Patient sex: F
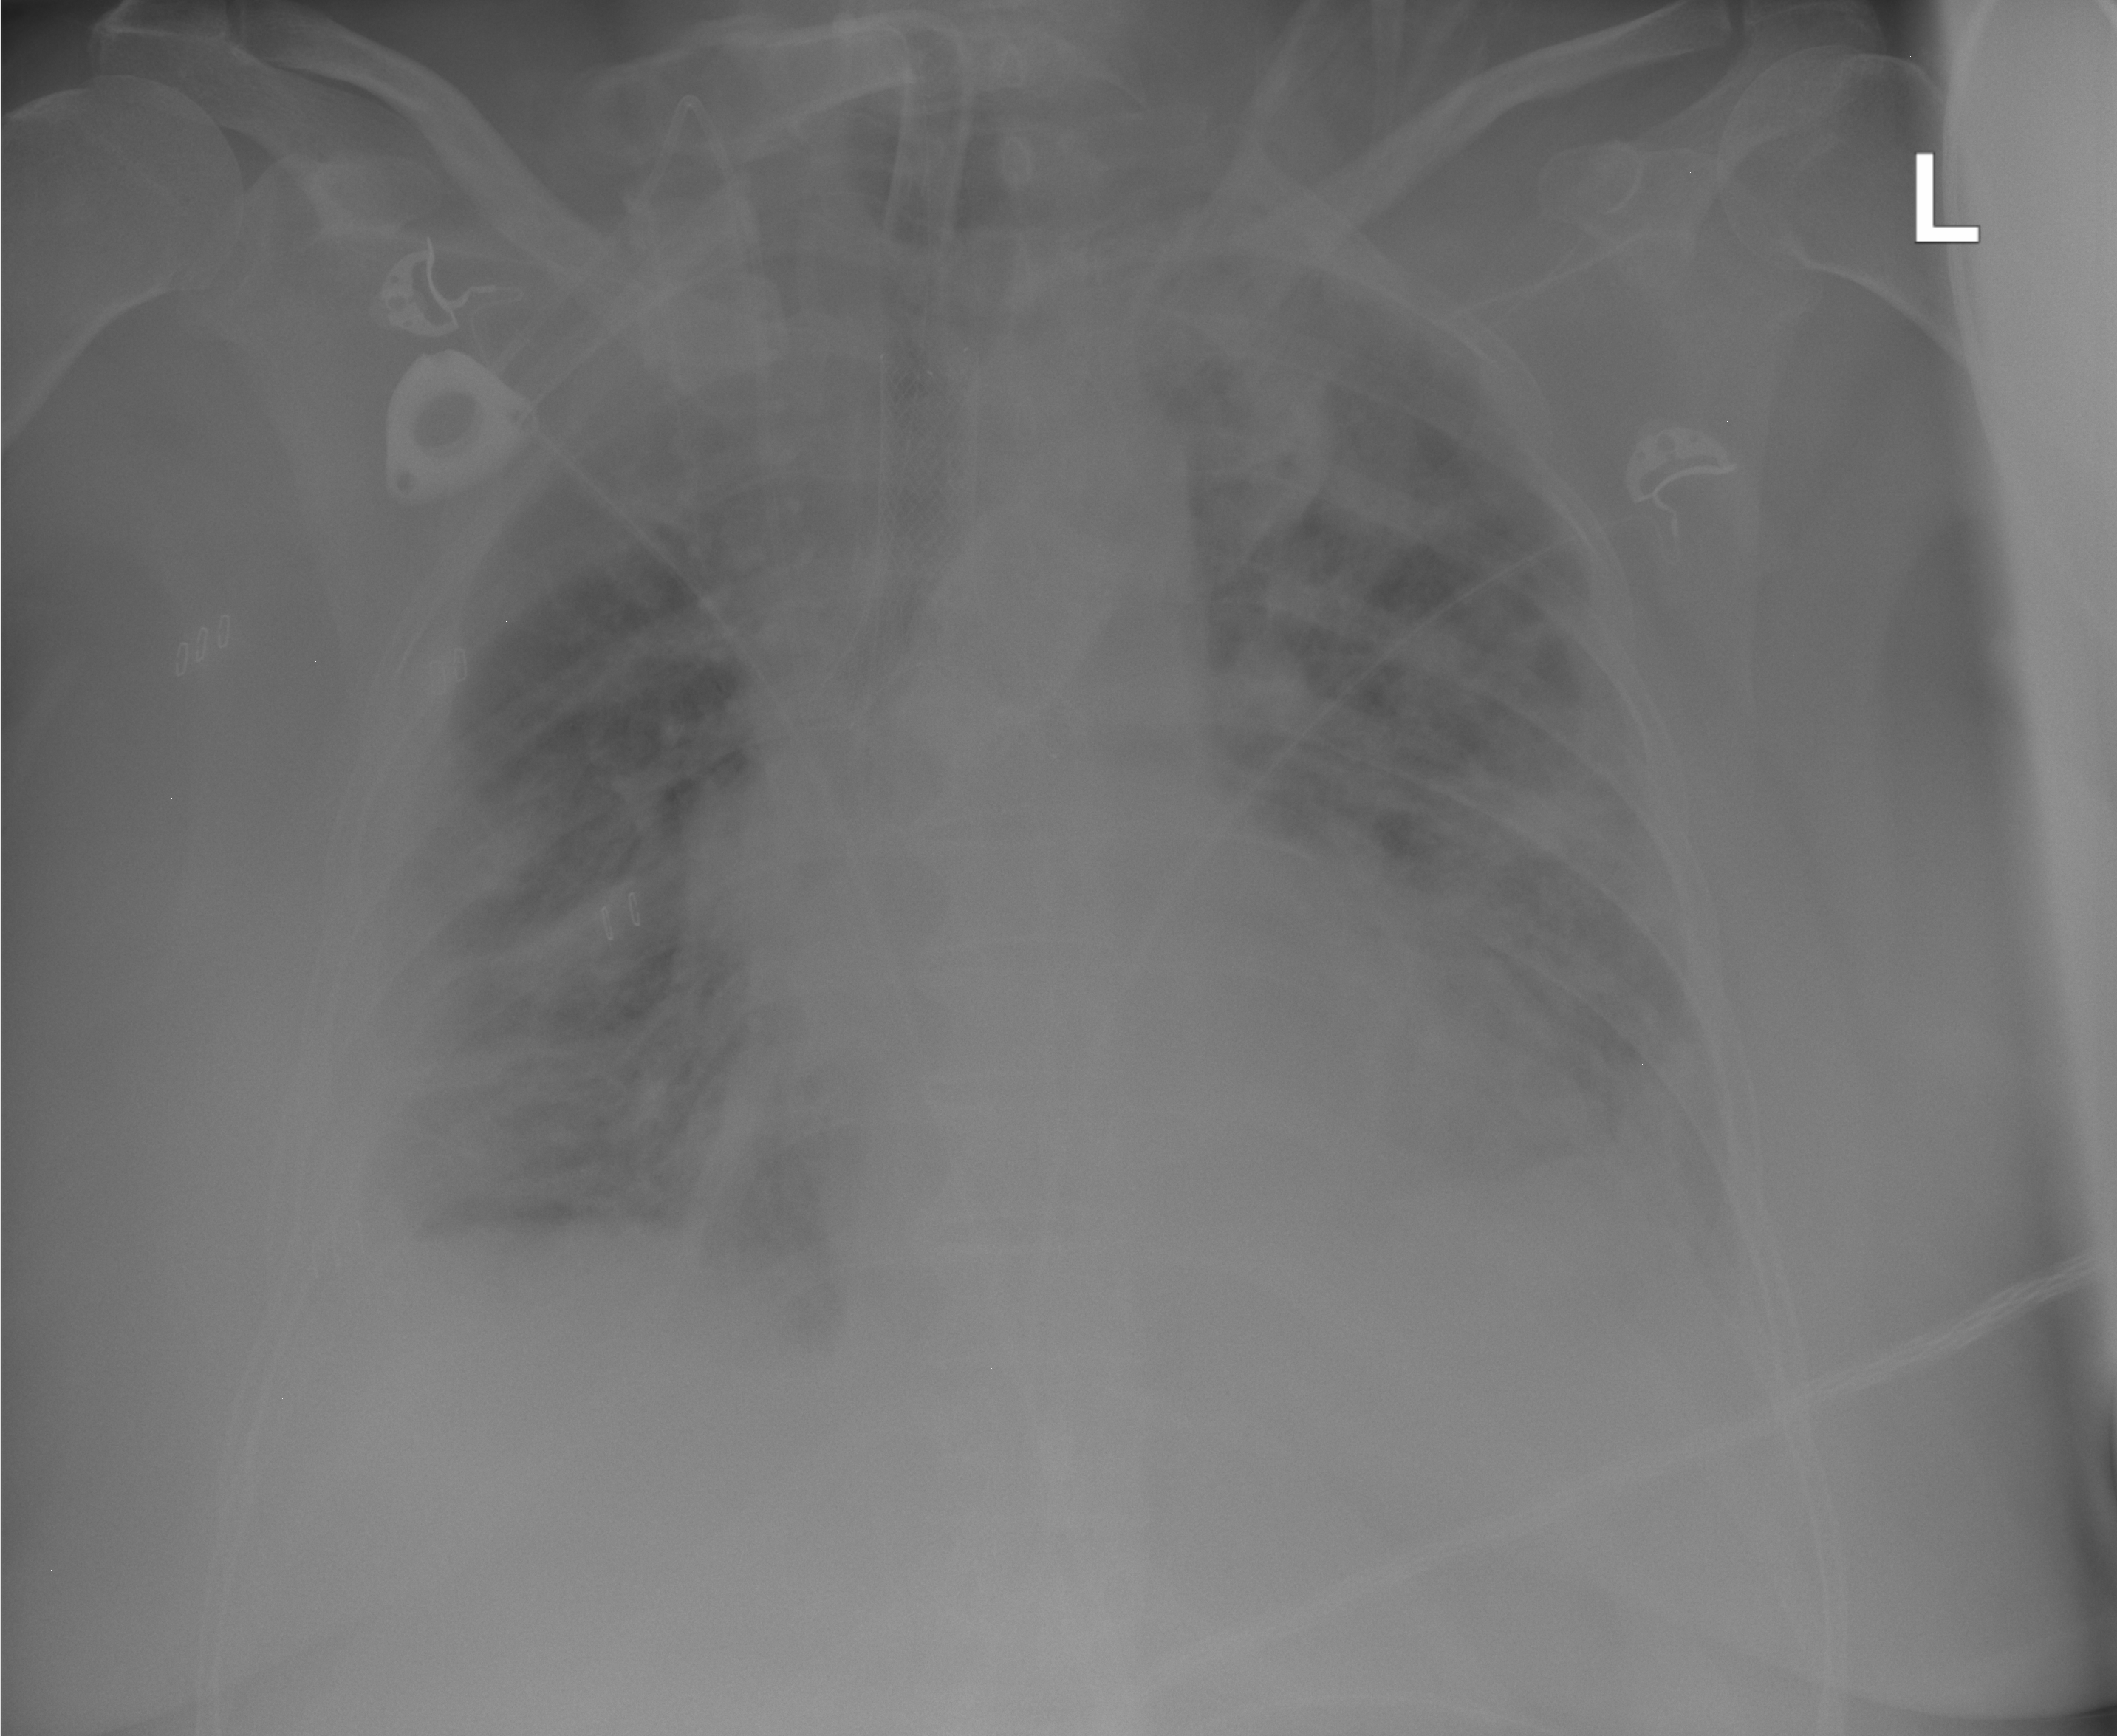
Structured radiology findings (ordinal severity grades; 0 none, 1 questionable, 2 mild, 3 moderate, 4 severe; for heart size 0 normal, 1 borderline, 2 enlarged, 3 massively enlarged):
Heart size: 0
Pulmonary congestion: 2
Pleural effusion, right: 2
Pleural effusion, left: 2
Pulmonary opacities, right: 3
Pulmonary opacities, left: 3
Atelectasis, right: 2
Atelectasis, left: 3